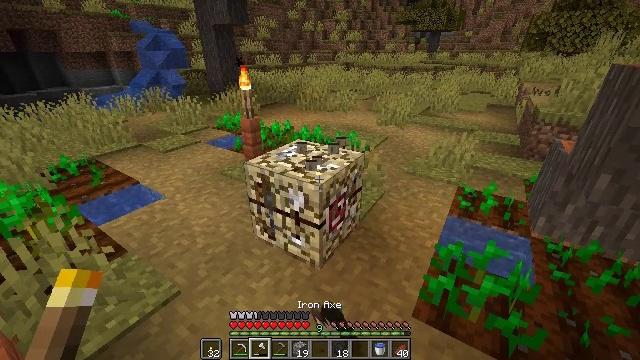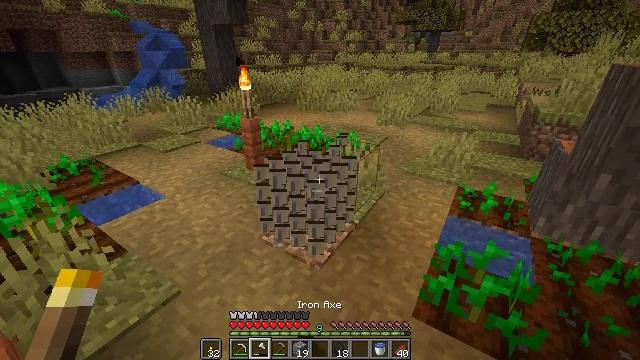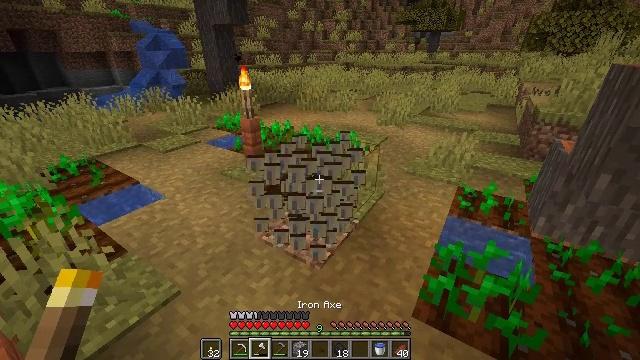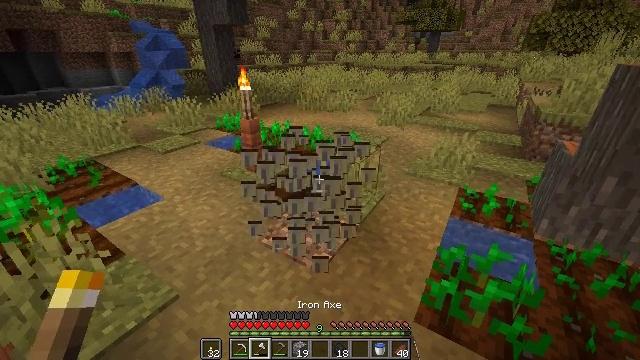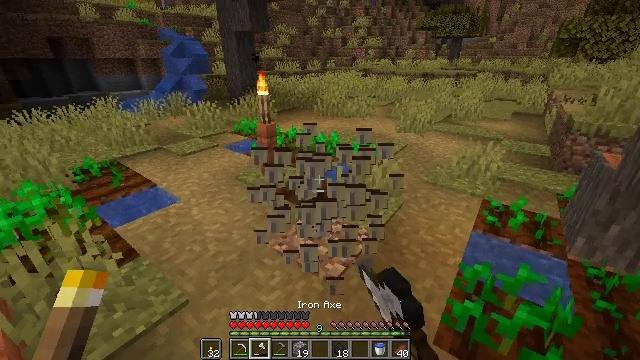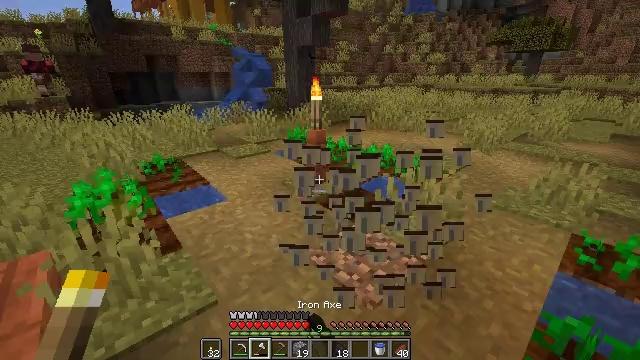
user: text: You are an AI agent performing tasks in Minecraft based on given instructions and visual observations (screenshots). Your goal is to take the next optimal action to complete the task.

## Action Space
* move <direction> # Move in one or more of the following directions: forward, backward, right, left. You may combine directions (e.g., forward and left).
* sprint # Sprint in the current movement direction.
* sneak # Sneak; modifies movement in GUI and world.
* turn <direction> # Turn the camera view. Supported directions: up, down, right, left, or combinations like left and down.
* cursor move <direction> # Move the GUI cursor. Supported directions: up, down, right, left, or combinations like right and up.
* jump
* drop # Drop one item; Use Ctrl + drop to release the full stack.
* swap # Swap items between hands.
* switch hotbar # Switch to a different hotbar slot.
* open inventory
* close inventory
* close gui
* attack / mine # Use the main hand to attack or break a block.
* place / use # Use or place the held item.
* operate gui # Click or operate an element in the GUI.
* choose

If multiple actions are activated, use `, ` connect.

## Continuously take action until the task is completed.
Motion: motion action
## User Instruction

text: Attack the fletching table to break it.
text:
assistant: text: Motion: attack / mine
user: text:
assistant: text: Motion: attack / mine
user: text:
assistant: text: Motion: move forward, attack / mine
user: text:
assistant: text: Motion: move forward, turn left and up, attack / mine
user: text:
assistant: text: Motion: move forward and move right, turn left and up, attack / mine
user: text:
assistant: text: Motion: no_op